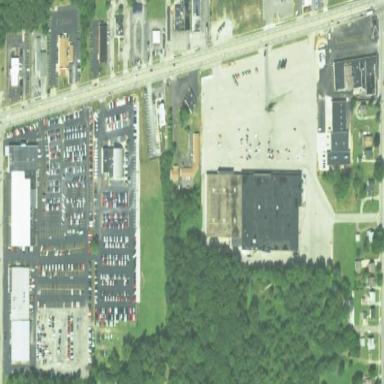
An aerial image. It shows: Commercial area.